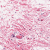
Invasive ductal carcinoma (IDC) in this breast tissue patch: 0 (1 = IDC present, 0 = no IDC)